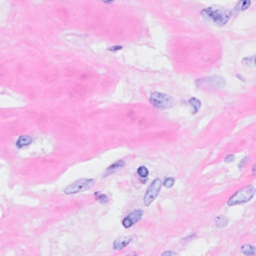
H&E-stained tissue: Breast